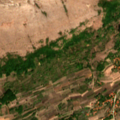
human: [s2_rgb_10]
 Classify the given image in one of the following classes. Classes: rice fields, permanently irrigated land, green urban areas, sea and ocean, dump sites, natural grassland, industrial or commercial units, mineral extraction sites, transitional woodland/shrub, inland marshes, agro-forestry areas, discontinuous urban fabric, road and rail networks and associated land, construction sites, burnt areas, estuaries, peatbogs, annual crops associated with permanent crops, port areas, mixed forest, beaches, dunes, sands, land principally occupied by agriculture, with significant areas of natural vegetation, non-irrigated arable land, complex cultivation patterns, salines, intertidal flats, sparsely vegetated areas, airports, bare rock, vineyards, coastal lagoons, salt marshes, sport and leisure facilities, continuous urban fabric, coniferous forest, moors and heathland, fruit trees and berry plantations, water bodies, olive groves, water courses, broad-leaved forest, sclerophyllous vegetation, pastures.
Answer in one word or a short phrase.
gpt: discontinuous urban fabric, non-irrigated arable land, complex cultivation patterns, land principally occupied by agriculture, with significant areas of natural vegetation, transitional woodland/shrub, sparsely vegetated areas